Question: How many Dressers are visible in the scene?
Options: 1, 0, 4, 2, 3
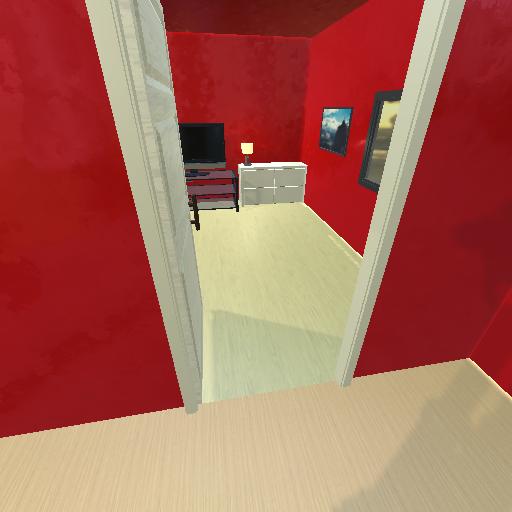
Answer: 1